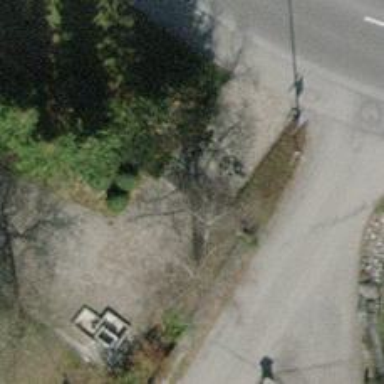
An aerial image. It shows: Gate.